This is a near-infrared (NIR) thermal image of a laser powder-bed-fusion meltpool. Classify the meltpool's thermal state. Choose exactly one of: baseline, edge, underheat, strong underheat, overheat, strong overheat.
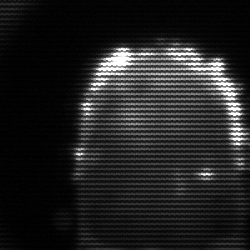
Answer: baseline